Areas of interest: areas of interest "Pengcheng Hotel"
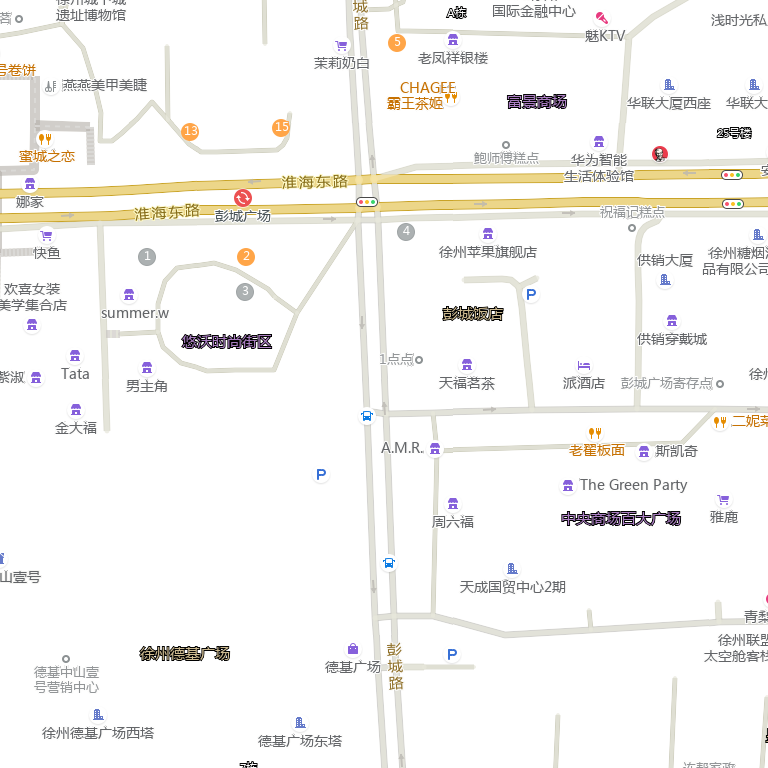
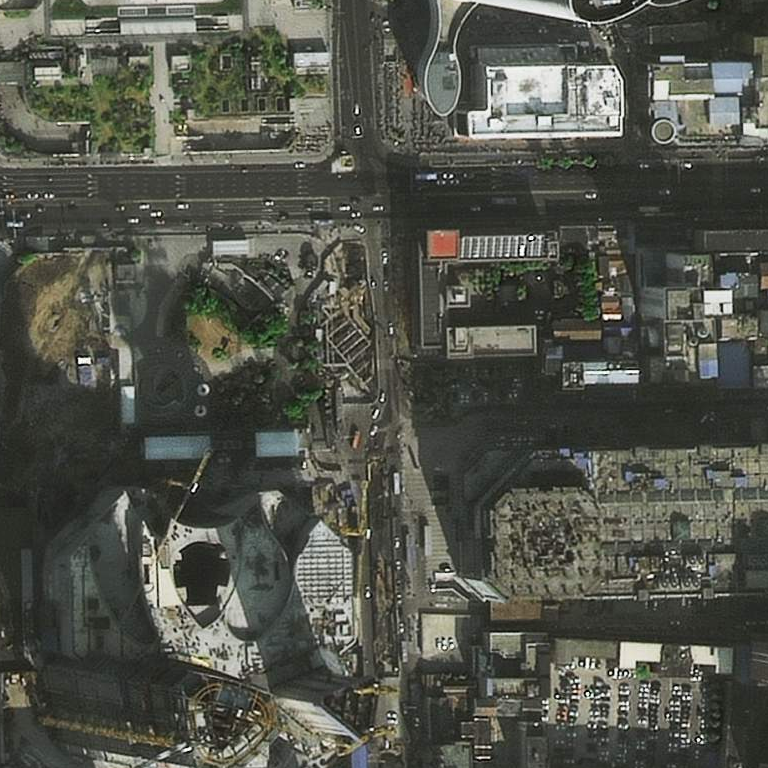